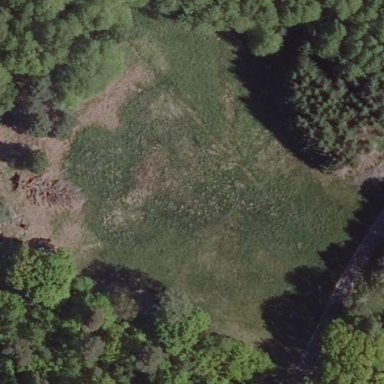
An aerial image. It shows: Beautiful meadow.